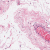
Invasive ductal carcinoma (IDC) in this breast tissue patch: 0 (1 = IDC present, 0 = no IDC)